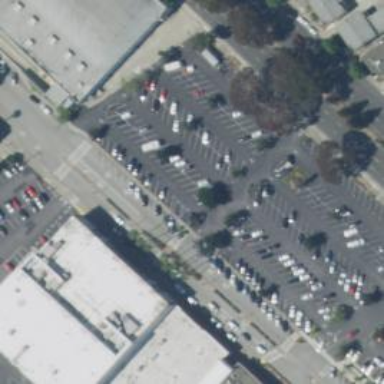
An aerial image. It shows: Trolley bay.